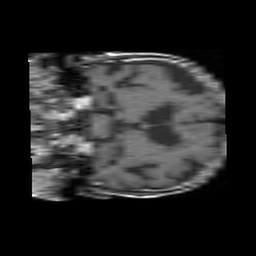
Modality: T1w
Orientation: coronal
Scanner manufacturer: philips
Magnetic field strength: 1.5 T
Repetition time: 0.6782 s
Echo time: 0.015 s